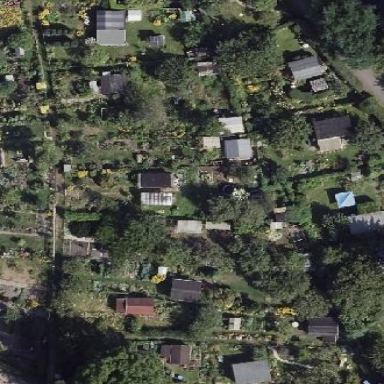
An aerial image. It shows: Allotments area.